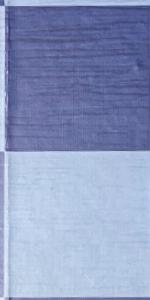
Label: Empty